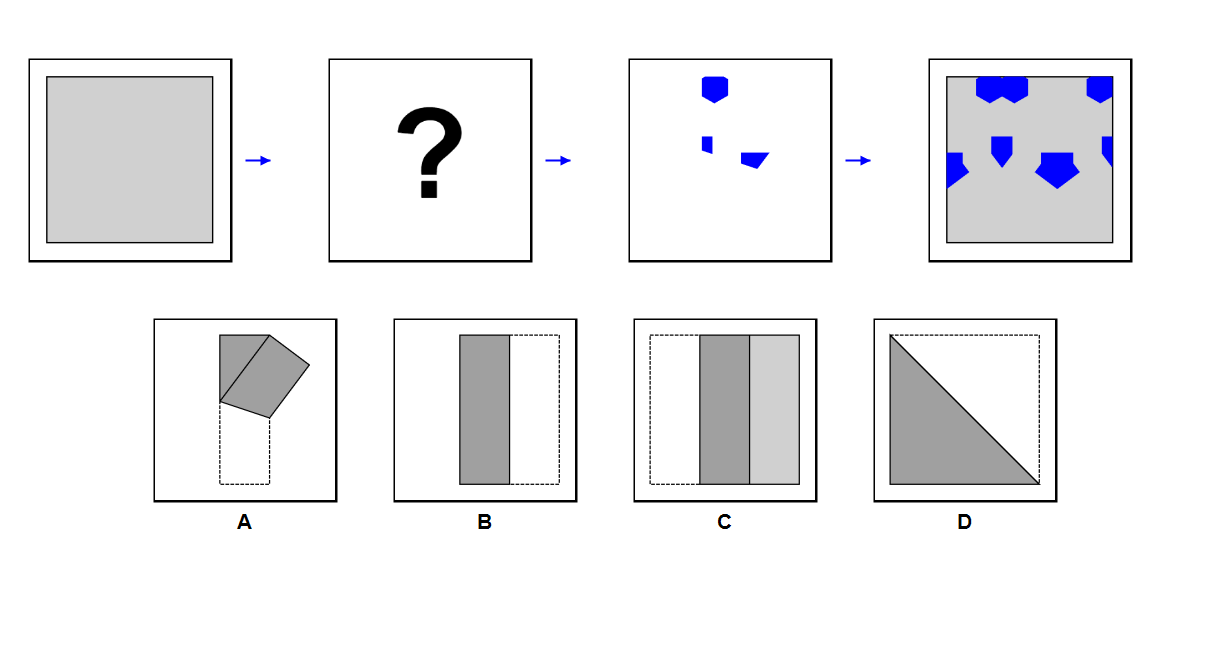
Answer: D